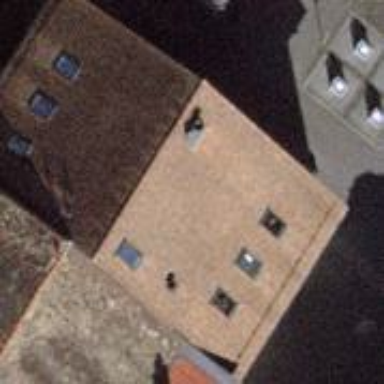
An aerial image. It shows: Community center building.